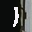
Label: 1